Question: How can I stretch the black .divider the entire width of this container?
Setting width to 100% is not working of course inner container has margins set accordingly. How can I set width to outer container margins so it looks like it's 100% stretched across the nav container?
Fiddle: <URL>

'''
<div class="well sidebar-nav left">
<ul class="nav nav-list">
<li class="divider"></li> // <-- How to stretch 100% to outer container margins
<li class="nav-header">Sidebar</li>
<li class="active"><a href="#">Link</a></li>
<li><a href="#">Link</a></li>
<li><a href="#">Link</a></li>
<li><a href="#">Link</a></li>
</ul>
</div><!--/.well -->
</div><!--/span-->
</div><!--/row-->
'''
'''
body {
padding-top: 60px;
padding-bottom: 40px;
}
.sidebar-nav {
padding: 9px 0;
}
.row-fluid > .sidebar-nav {
width: 220px;
}
.left {
float:left;
}
.divider {
border-top: 1px solid #000 !important;
border-bottom: 1px solid #000 !important;
}
'''
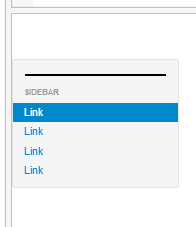
Answer: The padding comes from the 'ul' list so you may try using a div before the list. This will stretch 100%.
'''
<div class="well sidebar-nav left">
<div class="divider"></div>
<ul class="nav nav-list">
<li class="nav-header">Sidebar</li>
<li class="active"><a href="#">Link</a></li>
<li><a href="#">Link</a></li>
<li><a href="#">Link</a></li>
<li><a href="#">Link</a></li>
</ul>
</div>
'''
'''
.divider {
border-top: 1px solid #000 !important;
border-bottom: 1px solid #000 !important;
height: 1px;
}
'''
<URL>
I think I found a better solution that does not need any change in markup, now you can have a 'li,divider' anywhere in your list. Add this to your CSS:
'''
.nav-list {
padding: 0;
}
.nav-list > li > a, .nav-list .nav-header {
margin: 0;
}
'''
<URL>